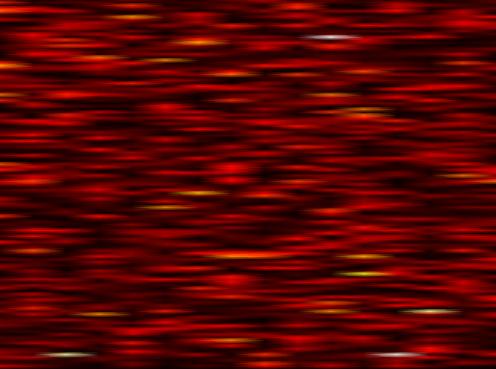
Label: FOFDM